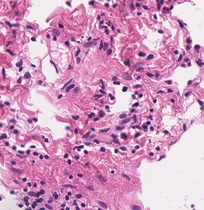
Tumor epithelial tissue: no
Tumor-associated stroma tissue: no
Normal tissue: yes